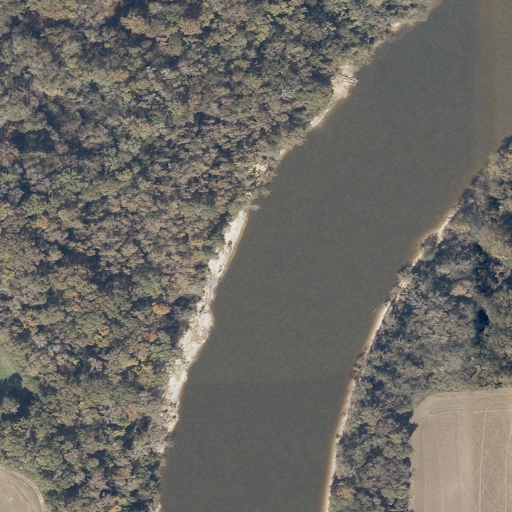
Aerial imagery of bar in Alabama named Five Mile Rock containing mixed forest, open water, pasture, woody wetlands, cultivated crops, herbaceous wetlands, open development, and deciduous forest